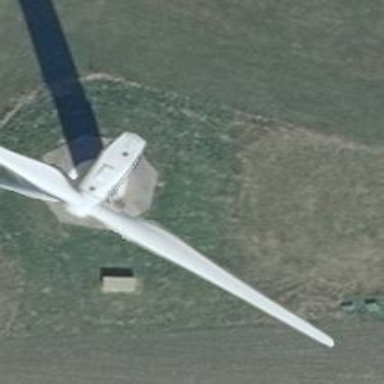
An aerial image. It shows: Wind generator powered by wind. The generator type is horizontal axis and it uses wind turbines.